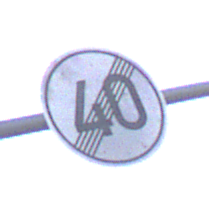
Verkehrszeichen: EndeGeschwindigkeit40
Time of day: Dusk
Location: Outdoor (Nature)
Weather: Clear
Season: NotSpecified
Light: Natural